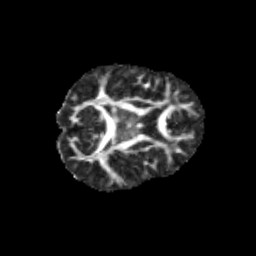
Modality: FA
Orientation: axial
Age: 12
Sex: male
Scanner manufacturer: siemens
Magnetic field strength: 3 T
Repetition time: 3.8 s
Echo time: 0.07 s